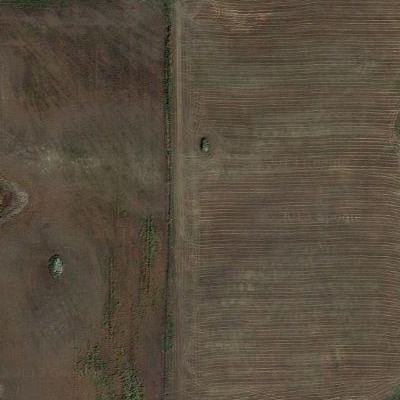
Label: Field